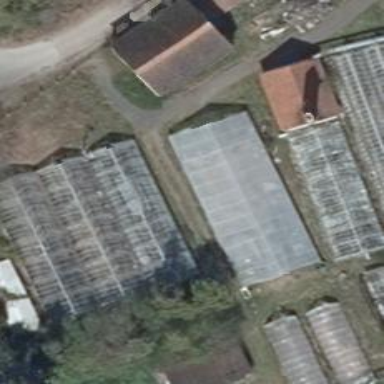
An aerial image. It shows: Greenhouse.